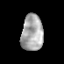
Tissue: prostate
Cell type: T cells
Senescence score: 0.3581
Nuclear area (px): 764
Mean DAPI intensity: 171.848